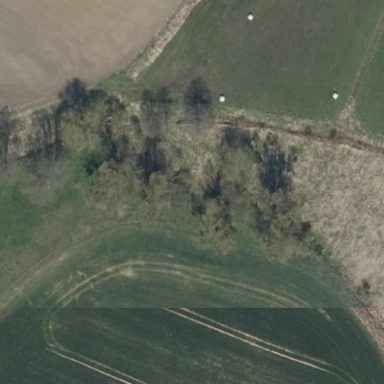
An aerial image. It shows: Beautiful woodland area.